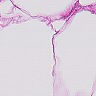
Metastatic tissue present: no